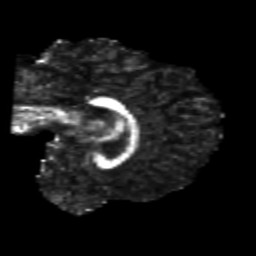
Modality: FA
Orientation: sagittal
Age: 25
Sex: male
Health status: healthy
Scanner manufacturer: siemens
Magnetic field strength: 3 T
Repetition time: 10.8 s
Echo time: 0.082 s